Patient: sex M, age 48
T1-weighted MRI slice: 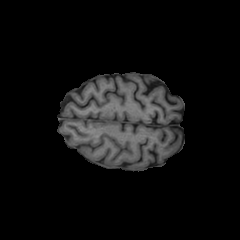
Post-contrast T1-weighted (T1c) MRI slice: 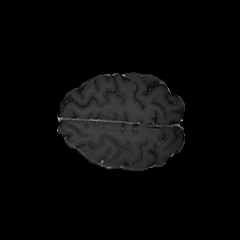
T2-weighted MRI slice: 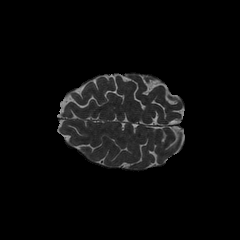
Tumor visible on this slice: no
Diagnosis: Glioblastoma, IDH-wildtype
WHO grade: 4